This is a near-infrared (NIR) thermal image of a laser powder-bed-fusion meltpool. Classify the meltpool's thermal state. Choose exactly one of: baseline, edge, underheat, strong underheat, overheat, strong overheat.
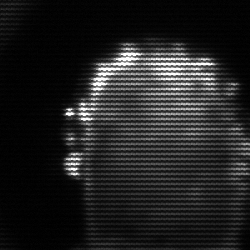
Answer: baseline